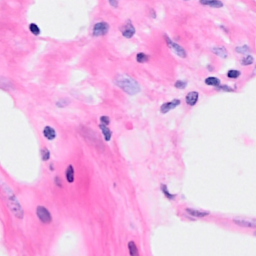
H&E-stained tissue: Breast